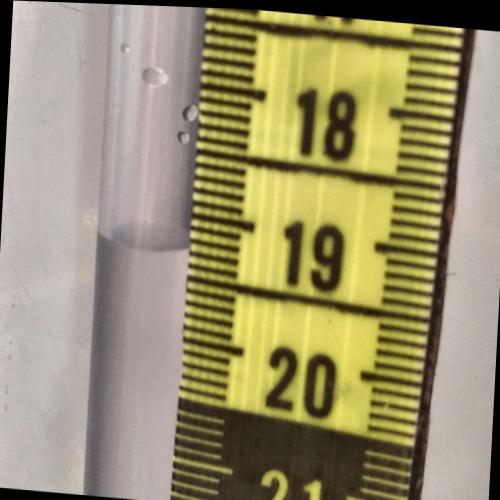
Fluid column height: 19.3 cm